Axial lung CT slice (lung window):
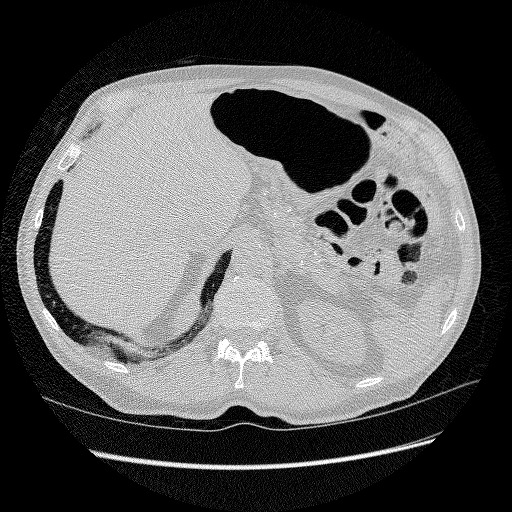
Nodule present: no